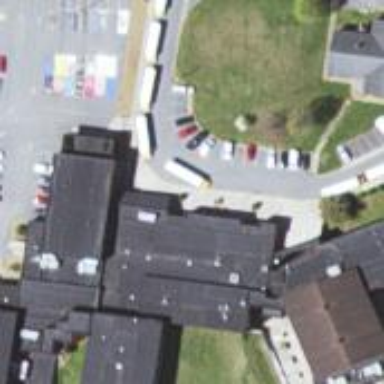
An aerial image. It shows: School.